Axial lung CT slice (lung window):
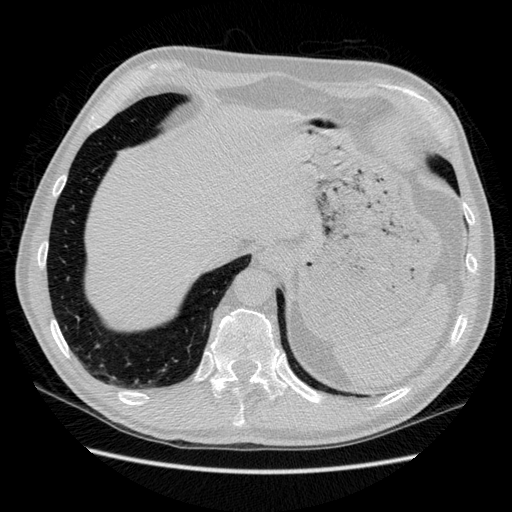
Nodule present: no